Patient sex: M
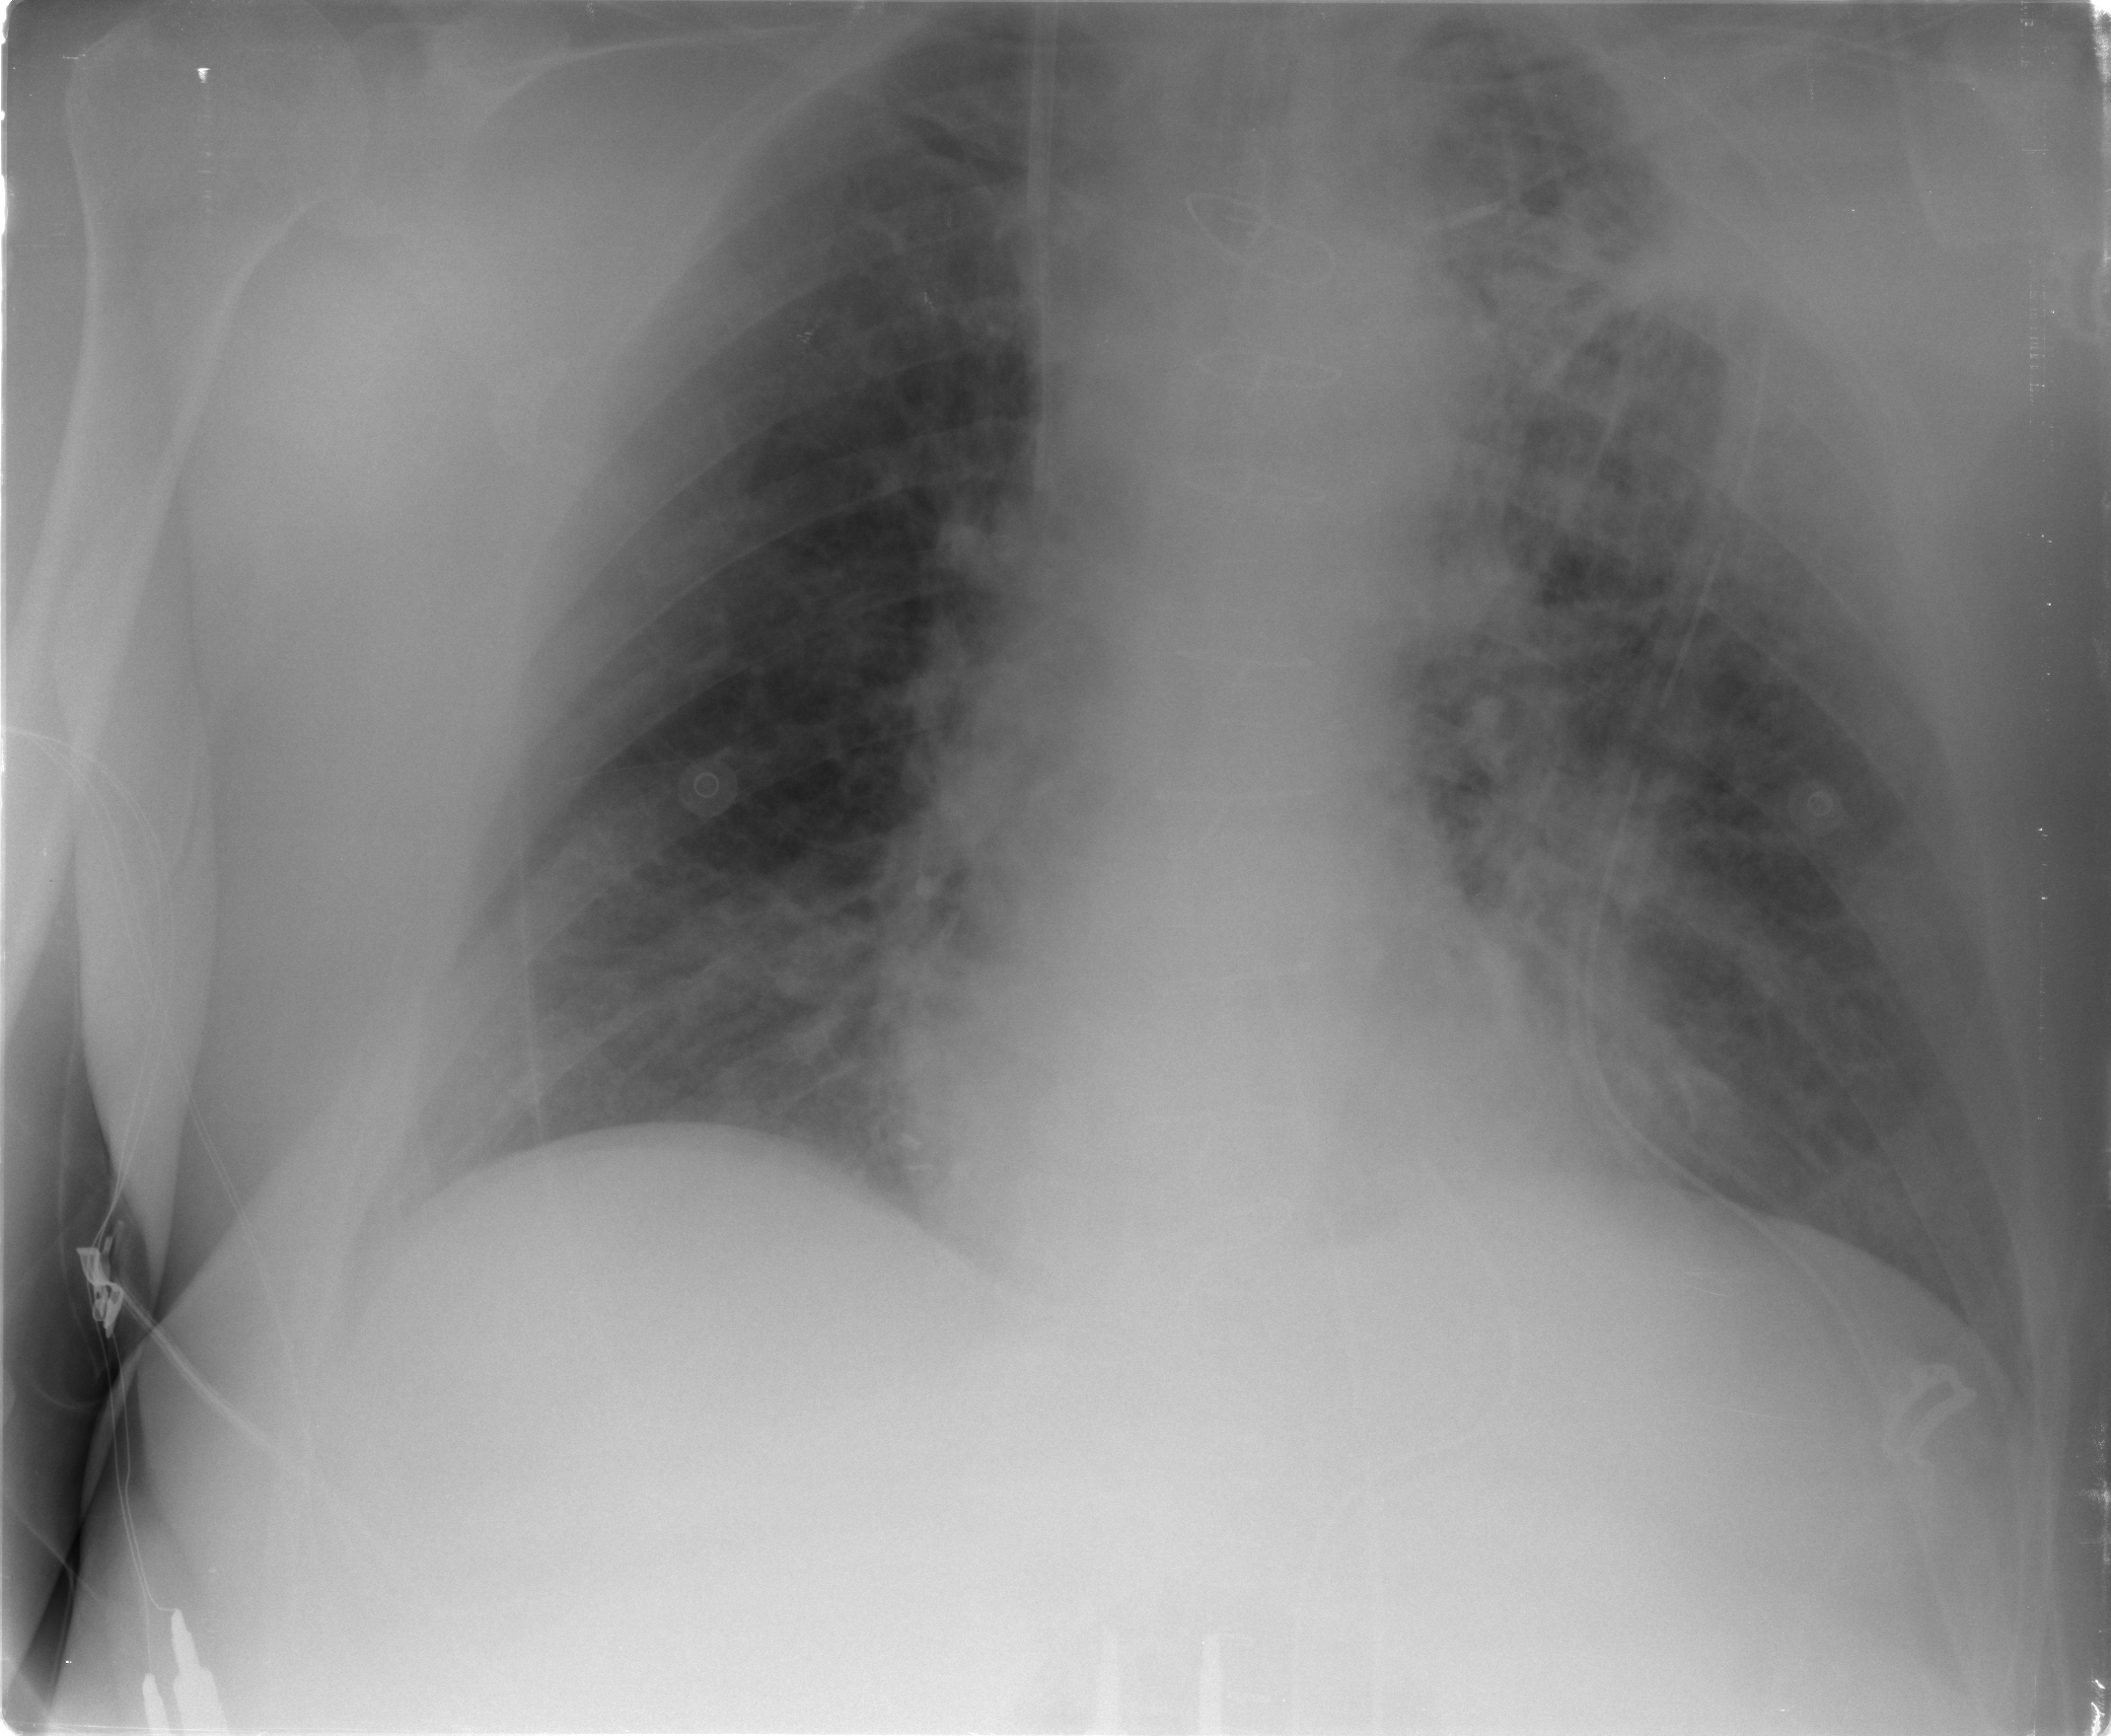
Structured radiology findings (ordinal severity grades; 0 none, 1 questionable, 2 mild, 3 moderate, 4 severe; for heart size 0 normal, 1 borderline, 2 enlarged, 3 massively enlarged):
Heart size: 0
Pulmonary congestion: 2
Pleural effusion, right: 1
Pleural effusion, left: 1
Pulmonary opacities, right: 0
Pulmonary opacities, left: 2
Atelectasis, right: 0
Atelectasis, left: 3